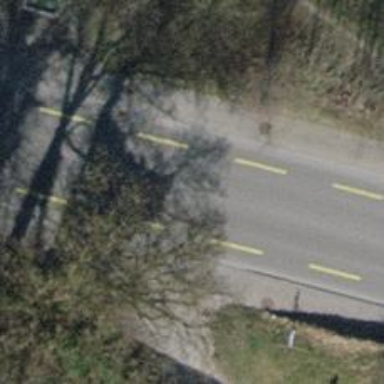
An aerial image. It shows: Tertiary road with asphalt surface. It has sidewalks on both sides and advisory cycle lane.